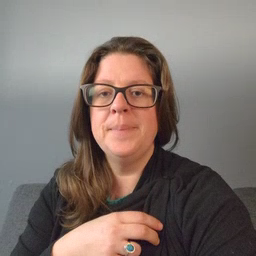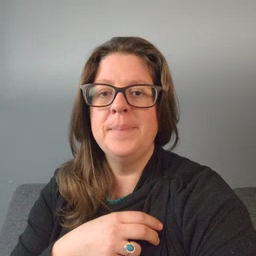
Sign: gum